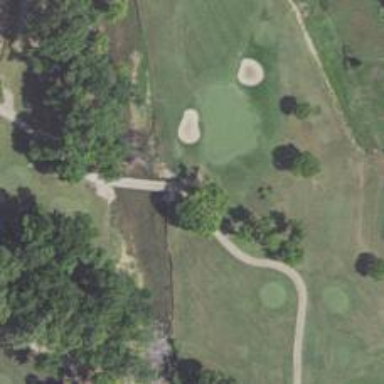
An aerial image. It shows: Path used for both walking and golf.